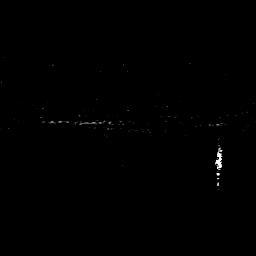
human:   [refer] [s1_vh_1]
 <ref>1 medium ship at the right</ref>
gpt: <box>[[82, 56, 87, 73, 0]]</box>